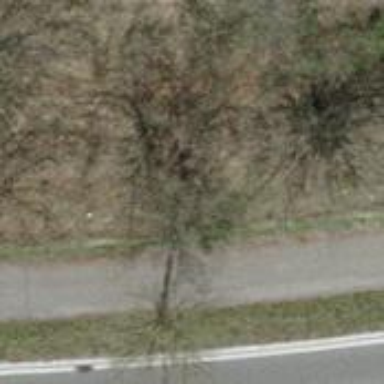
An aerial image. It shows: Single tag "natural: tree."